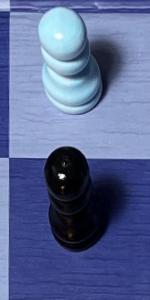
Label: Pawn_Black